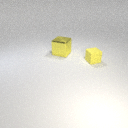
small yellow rubber cube to the right of large yellow metal cube